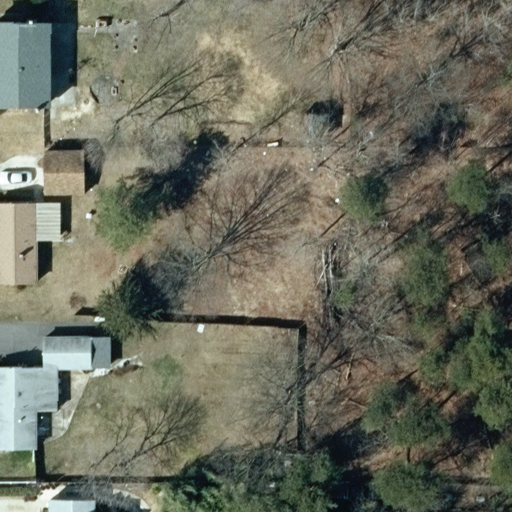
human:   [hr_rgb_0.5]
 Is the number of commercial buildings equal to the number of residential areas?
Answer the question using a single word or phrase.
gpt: no

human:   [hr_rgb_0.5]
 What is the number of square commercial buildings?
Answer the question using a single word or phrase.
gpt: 0

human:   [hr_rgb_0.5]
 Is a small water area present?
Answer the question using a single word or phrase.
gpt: no

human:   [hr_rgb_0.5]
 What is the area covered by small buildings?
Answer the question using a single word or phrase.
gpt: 239m2

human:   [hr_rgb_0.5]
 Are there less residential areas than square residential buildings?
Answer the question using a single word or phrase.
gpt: no

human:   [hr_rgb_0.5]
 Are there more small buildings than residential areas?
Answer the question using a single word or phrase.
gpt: yes

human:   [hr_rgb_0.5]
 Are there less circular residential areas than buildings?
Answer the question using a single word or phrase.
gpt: yes

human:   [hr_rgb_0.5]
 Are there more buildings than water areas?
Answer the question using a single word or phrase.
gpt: yes

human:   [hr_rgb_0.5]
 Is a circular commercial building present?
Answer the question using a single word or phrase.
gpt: no

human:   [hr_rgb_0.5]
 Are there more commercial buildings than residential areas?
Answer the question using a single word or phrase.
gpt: no

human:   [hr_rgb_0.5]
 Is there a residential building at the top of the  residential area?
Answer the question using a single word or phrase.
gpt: yes

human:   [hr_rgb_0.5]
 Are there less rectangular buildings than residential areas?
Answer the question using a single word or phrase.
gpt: no

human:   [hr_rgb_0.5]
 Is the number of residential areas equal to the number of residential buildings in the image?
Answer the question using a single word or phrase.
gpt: no

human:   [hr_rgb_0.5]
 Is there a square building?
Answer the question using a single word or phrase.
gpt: no

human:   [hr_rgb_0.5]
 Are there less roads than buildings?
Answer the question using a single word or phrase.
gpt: yes

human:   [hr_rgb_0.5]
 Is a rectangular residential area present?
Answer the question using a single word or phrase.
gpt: yes

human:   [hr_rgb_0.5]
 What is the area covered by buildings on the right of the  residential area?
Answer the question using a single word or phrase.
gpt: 0m2

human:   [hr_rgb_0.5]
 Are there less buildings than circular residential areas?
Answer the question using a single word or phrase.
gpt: no

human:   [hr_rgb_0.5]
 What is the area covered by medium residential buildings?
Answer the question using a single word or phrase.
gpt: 190m2

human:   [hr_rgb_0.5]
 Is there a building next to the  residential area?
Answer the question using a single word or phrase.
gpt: yes

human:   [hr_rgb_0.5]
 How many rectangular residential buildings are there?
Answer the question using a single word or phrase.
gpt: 2

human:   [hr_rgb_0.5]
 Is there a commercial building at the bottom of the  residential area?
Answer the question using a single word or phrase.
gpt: no

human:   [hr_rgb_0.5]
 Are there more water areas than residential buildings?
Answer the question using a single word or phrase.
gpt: no

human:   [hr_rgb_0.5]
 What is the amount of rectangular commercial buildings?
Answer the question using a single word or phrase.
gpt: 0

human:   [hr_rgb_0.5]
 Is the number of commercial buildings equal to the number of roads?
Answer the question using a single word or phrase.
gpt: yes

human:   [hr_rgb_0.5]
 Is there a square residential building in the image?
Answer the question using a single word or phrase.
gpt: no

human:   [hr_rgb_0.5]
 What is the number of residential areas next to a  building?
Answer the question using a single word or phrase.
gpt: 1

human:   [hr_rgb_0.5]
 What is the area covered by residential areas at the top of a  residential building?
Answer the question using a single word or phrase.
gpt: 0m2

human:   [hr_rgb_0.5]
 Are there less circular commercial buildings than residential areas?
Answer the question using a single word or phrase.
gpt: yes

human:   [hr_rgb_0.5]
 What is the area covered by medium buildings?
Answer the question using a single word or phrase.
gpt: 190m2

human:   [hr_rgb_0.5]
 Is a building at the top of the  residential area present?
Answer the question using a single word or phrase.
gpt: yes

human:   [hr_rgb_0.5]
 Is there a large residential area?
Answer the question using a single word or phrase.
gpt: yes

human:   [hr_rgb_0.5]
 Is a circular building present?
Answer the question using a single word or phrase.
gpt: no

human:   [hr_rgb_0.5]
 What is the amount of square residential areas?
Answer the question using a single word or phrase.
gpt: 0

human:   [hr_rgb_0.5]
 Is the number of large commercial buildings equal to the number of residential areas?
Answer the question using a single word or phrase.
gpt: no

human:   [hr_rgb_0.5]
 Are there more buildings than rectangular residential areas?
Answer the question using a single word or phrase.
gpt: yes